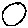
Label: circle